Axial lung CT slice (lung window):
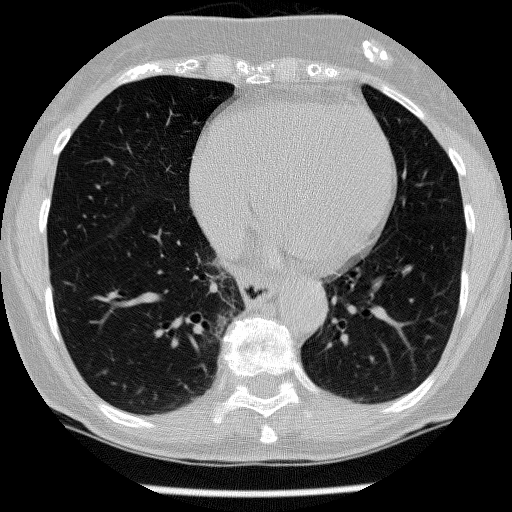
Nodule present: no